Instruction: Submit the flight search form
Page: home
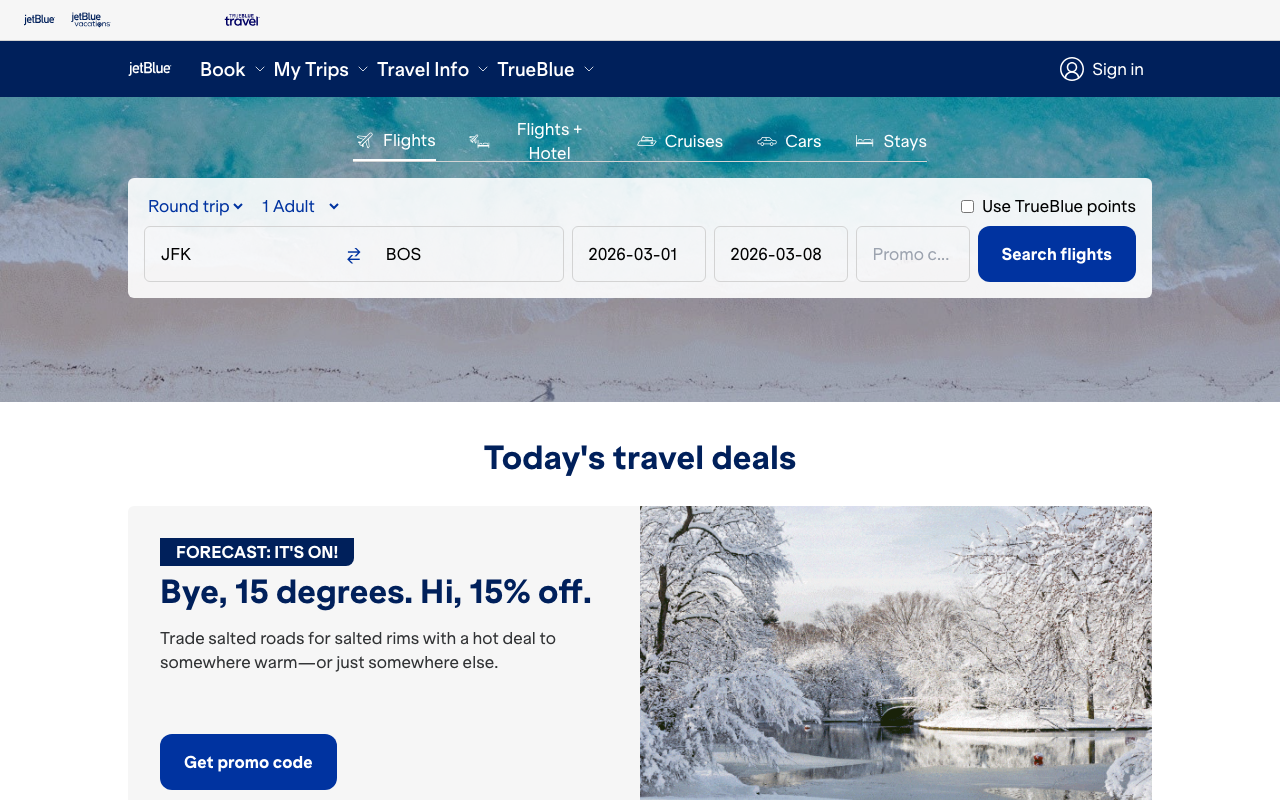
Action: click